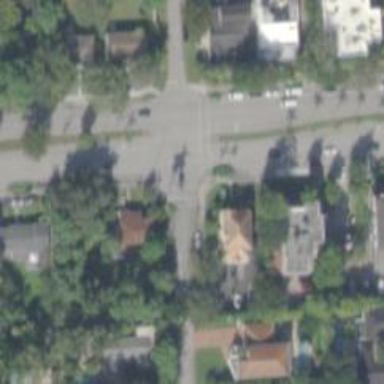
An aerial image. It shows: Asphalt footway with uncontrolled pedestrian crossing marked with lines.